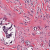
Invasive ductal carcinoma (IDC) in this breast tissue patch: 1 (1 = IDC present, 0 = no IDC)